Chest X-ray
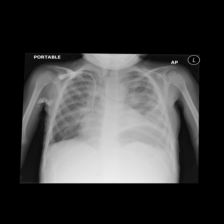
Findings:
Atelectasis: negative
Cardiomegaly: negative
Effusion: negative
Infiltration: negative
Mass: negative
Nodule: negative
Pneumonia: negative
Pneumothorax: negative
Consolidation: positive
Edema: negative
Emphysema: negative
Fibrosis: negative
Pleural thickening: negative
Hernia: negative